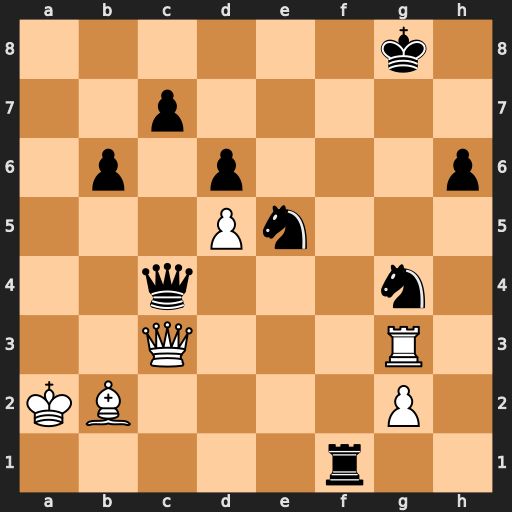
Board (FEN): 6k1/2p5/1p1p3p/3Pn3/2q3n1/2Q3R1/KB4P1/5r2
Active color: w
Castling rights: -
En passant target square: -
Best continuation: Qxc4 Nxc4 Rxg4+